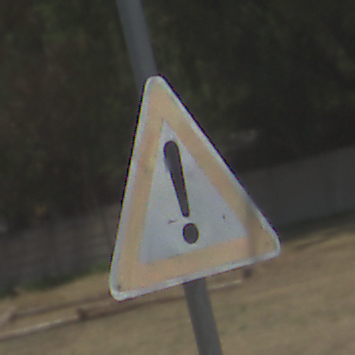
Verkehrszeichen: Gefahrenstelle
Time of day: Midday
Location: Outdoor (Nature)
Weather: Clear
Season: NotSpecified
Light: Natural